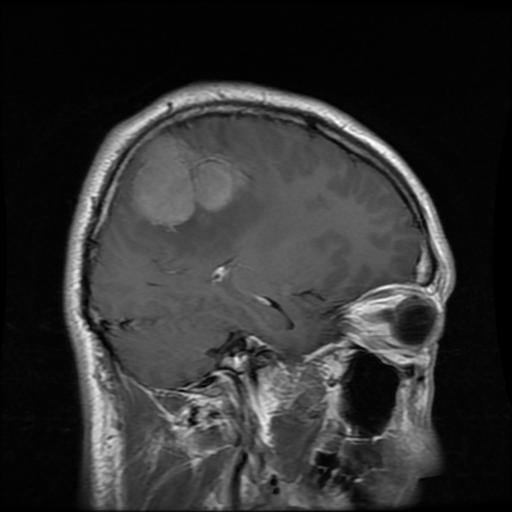
Label: meningioma